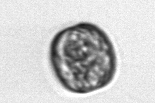
Label: Thalassiosira